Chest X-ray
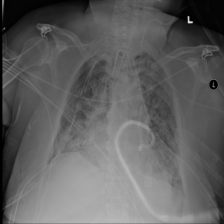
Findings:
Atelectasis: negative
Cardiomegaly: negative
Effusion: negative
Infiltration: negative
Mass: negative
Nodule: negative
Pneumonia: negative
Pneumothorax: negative
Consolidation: negative
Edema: negative
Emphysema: negative
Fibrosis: negative
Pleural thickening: negative
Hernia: negative